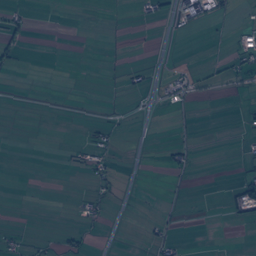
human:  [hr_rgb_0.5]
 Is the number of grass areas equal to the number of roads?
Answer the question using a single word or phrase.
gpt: no

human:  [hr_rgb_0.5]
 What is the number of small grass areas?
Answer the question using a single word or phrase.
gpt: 38

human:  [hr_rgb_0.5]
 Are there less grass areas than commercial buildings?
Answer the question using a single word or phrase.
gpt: no

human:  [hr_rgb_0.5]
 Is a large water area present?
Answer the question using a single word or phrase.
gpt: yes

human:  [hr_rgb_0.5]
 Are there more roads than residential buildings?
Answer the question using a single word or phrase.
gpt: yes

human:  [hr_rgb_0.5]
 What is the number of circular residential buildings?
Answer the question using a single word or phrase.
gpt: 0

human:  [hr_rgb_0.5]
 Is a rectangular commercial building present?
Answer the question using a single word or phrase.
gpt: yes

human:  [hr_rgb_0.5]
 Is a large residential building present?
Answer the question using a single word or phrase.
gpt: no

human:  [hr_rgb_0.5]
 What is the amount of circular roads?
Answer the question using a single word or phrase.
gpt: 0

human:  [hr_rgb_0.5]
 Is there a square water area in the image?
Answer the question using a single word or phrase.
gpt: no

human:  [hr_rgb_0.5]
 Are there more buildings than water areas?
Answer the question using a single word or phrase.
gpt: yes

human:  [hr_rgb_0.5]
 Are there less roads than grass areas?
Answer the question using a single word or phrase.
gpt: yes

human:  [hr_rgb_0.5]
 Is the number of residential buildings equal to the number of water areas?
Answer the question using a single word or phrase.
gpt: no

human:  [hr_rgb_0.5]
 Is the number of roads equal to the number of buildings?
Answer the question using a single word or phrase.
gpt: no

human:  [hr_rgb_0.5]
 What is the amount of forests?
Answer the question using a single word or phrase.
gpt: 20

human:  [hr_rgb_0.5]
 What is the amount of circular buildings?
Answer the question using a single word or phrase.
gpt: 0

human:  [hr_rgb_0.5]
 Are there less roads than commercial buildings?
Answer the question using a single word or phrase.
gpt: no

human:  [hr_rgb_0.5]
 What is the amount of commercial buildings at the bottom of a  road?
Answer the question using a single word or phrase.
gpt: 6

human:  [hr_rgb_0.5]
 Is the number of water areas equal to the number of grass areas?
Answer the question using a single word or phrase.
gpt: no

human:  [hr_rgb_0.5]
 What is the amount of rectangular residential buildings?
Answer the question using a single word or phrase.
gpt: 87

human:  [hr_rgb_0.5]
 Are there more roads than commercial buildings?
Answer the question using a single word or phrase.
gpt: yes

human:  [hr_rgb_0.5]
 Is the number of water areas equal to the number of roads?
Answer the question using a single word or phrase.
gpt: no

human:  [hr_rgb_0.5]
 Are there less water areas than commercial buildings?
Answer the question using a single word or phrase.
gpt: no

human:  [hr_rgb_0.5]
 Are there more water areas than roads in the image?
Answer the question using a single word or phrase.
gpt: no

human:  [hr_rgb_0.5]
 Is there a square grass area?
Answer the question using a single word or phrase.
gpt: yes

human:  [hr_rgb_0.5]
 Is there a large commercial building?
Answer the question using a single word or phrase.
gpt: yes

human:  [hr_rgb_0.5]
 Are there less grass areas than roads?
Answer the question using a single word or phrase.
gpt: no

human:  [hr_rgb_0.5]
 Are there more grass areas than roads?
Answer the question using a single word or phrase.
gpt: yes

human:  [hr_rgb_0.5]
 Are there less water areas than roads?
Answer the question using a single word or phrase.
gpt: yes

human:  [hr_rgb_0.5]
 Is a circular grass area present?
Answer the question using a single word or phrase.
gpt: yes

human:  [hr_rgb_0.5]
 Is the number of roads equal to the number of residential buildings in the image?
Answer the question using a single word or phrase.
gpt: no

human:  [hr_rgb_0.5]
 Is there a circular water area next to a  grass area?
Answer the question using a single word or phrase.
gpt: no

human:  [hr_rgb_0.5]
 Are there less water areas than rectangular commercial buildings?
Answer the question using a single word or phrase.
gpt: no

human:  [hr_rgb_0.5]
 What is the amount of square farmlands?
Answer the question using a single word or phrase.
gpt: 0

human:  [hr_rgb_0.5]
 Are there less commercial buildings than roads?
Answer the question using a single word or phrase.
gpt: yes

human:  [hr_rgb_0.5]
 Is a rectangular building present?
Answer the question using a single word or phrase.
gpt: yes